Question: i have 2 tables:
1. Cat
id,cat_name
1. SubCat
id, subcat_name, under_cat
i want to make a list that loads the sub category into the correct Category
the problem is with the second loop, i cant make it work
what am i doing wrong?
'''
<?
$query = "SELECT * FROM 'Cat'";
$result = $mysqli->query($query);
while ($row = $result->fetch_assoc()){
echo '<li><a href="#">'
. $row['cat_name'] .
'</a><ul>';
$query2 = "SELECT * FROM 'SubCat' WHERE under_cat = '". $row['cat_id'] ."'";
$result2 = $mysqli->query($query2);
while ($row2 = $result->fetch_assoc()){
echo '<li><a href="#">'
. $row2['subcat_name'] .
'</a></li>';
}
echo '</ul></li>';
}
?>
'''

two lists from same category
this is the code:
'''
<?
$query = "SELECT * FROM Cat LEFT OUTER JOIN SubCat ON SubCat.under_cat = Cat.cat_id;";
$result = $mysqli->query($query);
while ($row = $result->fetch_assoc()){
echo '<li><a href="#">'
. $row['cat_name'] .
'</a><ul>';
if($row['cat_id'] === $row['under_cat']){
echo '<li><a href="#">'.$row['subcat_name'].'</a></li>';
'''
}
'''
echo '</ul></li>';
}
?>
'''
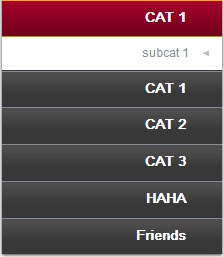
Answer: I hate doing 'SELECT *' because of their maintenance problems, but to work with what you did, just do a 'JOIN':
'''
"SELECT * FROM Cat LEFT OUTER JOIN SubCat ON SubCat.under_cat = Cat.cat_id;"
'''
This will return the result set you want, but you will need to modify your PHP in response to create the list appropriately, something like this:
'''
if($row['cat_id'] === $id){
echo '<li><a href="#">'.$row2['subcat_name'].'</a></li>';
} else {
echo '</ul></li><li><a href="#">'.$row['cat_name'].'</a><ul>';
iF(!empty($row['subcat_name'])){
echo '<li><a href="#">'.$row['subcat_name'].'</a></li>';
}
}
$id = $row['cat_id'];
'''
This will add the items to the list if it is the same as the previous entry, else it will start a new list. The '!empty' thing is a quick attempt at handling NULLs, as in where there were no matches brought back from 'SubCat' but you had entries in 'Cat'. If this would never be the case, you can eliminate the 'if' statement and convert your query to this:
'''
"SELECT * FROM Cat INNER JOIN SubCat ON SubCat.under_cat = Cat.cat_id;"
'''
Why go through all this effort you ask? Because this will provide the result set you want while only querying . The way you had it structured prior would query a bazillion times, which kills the server and greatly reduces performance.
Hopefully this helps both your problem and you're overall implementation knowledge.